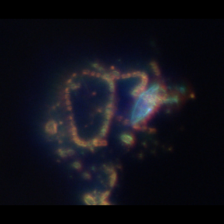
Taxon: Diatom_aggregate
Group: Diatoms